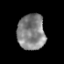
Tissue: prostate
Cell type: T cells
Senescence score: 0.3596
Nuclear area (px): 962
Mean DAPI intensity: 132.069